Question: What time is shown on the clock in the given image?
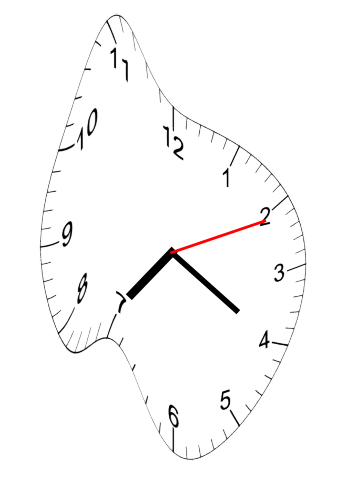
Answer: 07:20:11